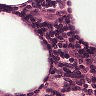
Metastatic tissue present: no